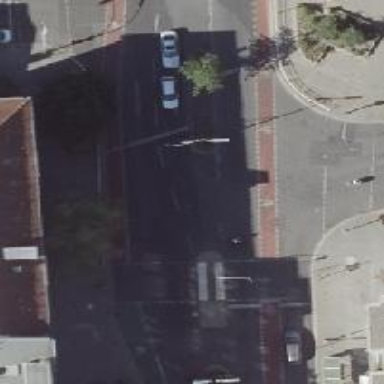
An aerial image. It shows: Road with traffic signals.